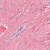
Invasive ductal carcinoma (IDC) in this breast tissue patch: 0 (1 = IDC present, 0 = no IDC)